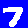
Digit: 7